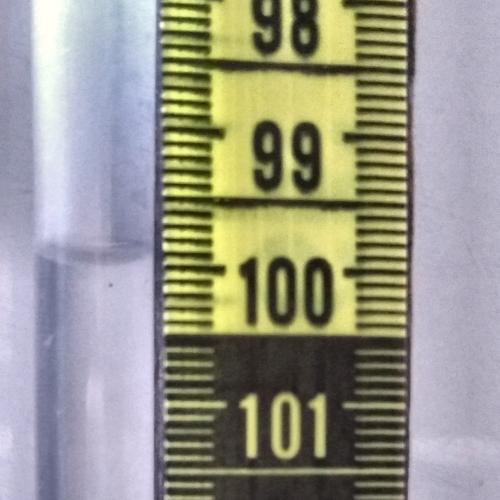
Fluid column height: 99.9 cm